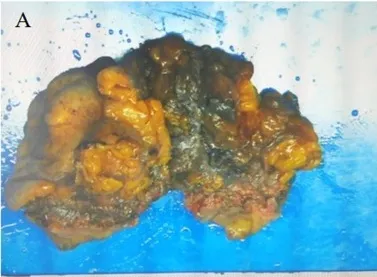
(A) Gross pathology showing the resected umbilical urethral tumor specimen. The swollen tumor material was brittle and adhered to the bladder wall. The cut surface was grayish white and covered with a jelly-like substance, and part of the bladder mucosa was visible.
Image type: medical_photograph (other_medical_photograph)